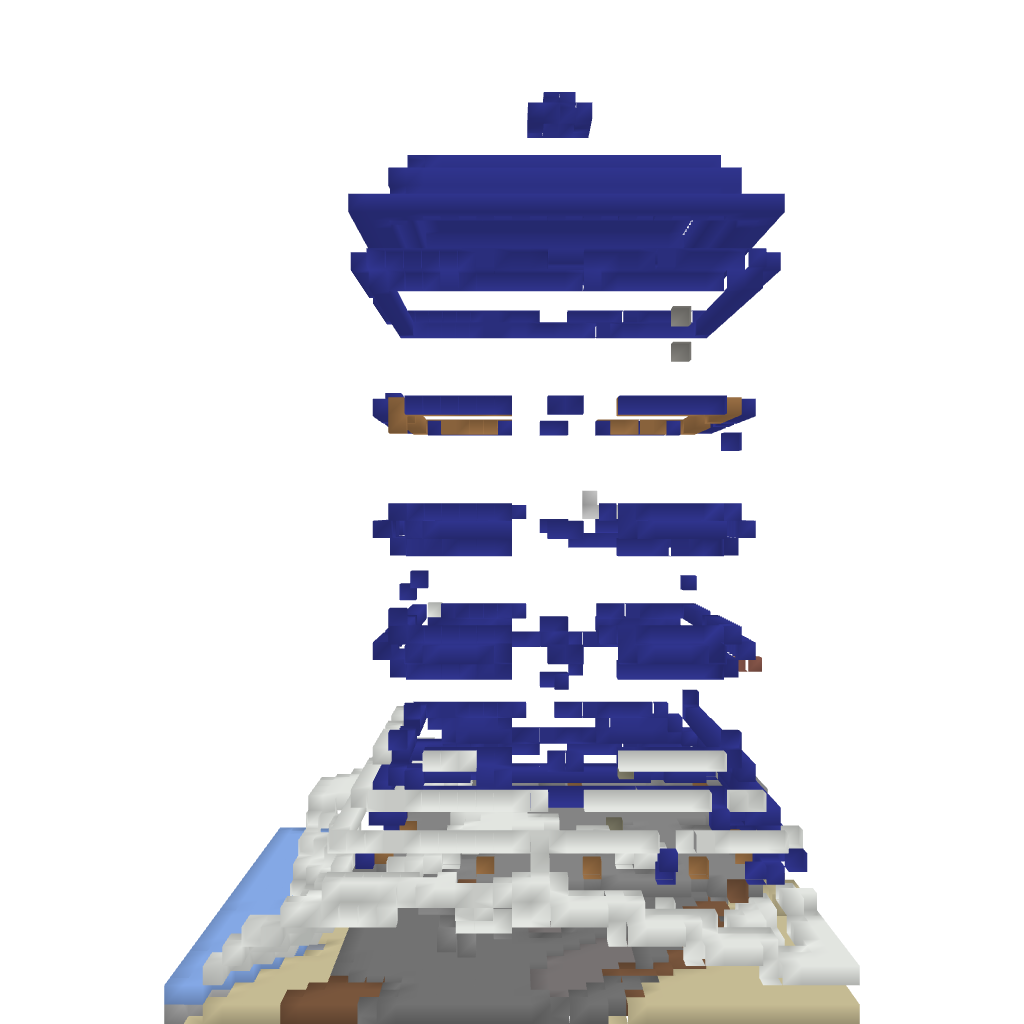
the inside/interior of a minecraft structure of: The Tardis